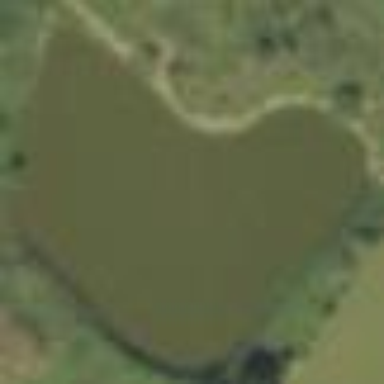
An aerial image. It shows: Reservoir of water.